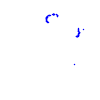
Particle: kaon